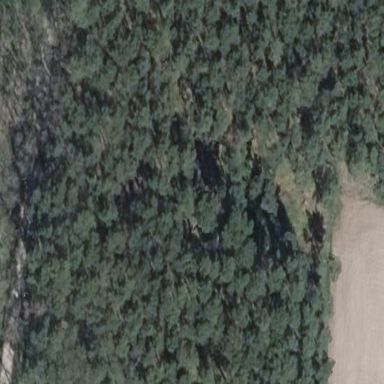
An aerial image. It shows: Forest area.